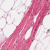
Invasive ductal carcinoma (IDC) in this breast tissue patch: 0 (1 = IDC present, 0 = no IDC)